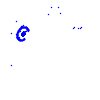
Particle: electron